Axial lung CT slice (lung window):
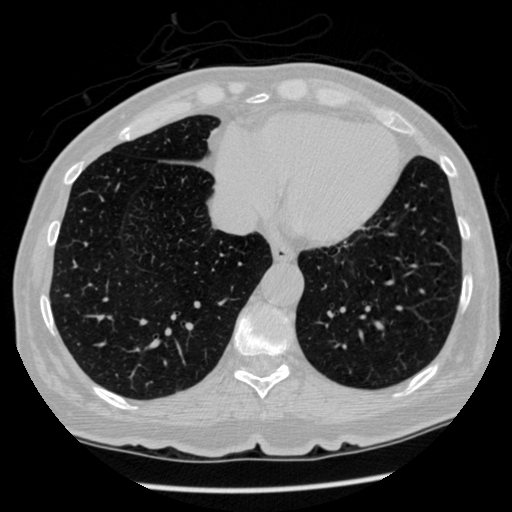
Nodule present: no